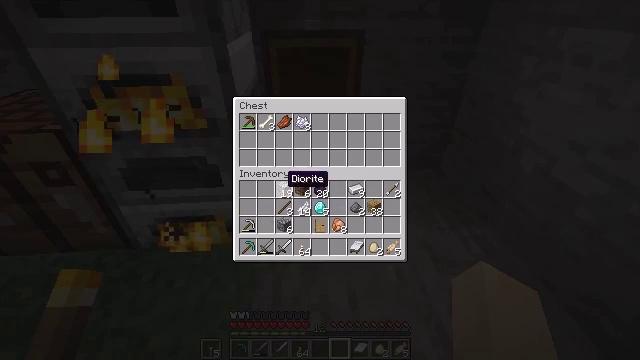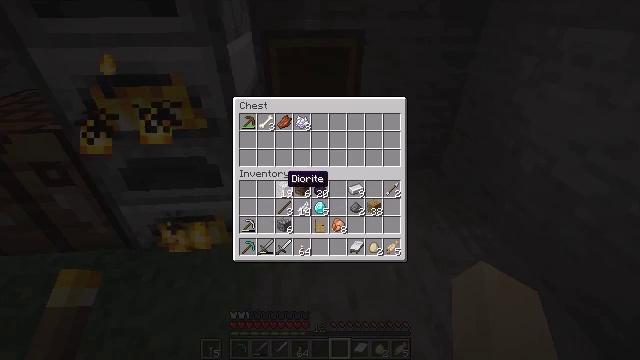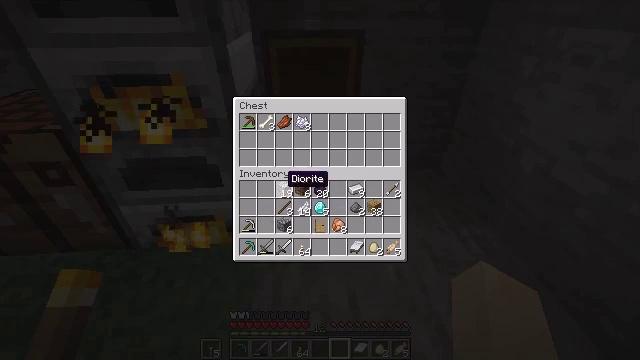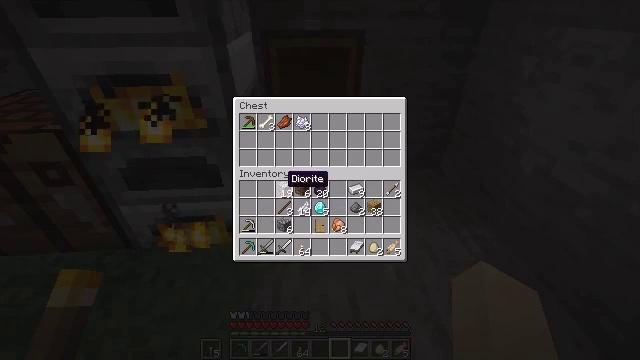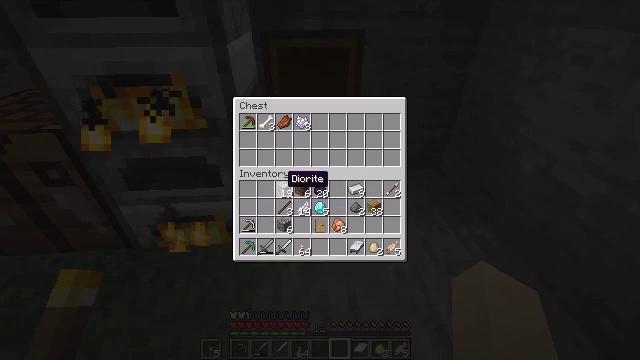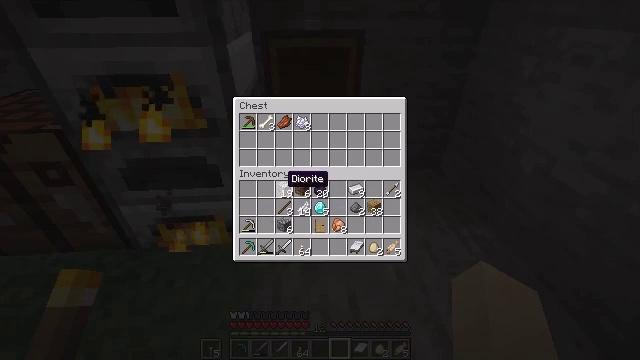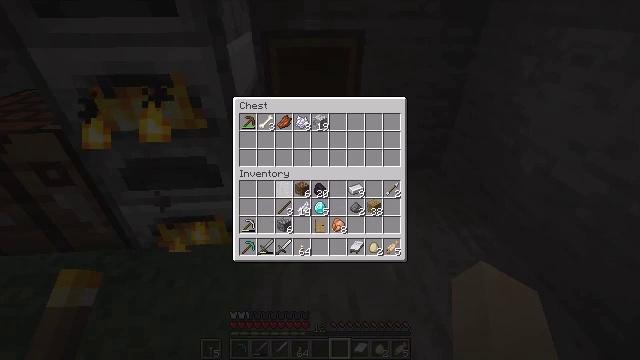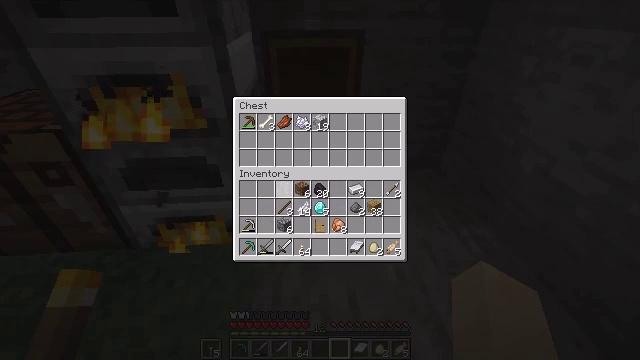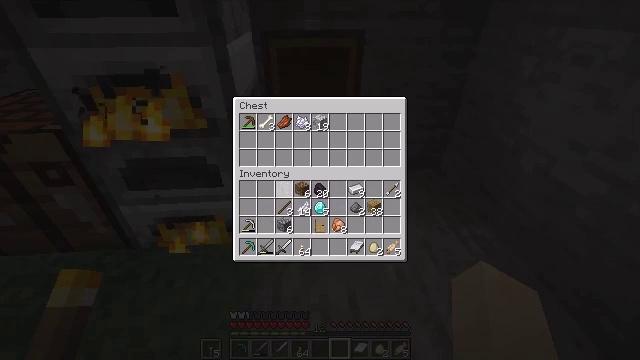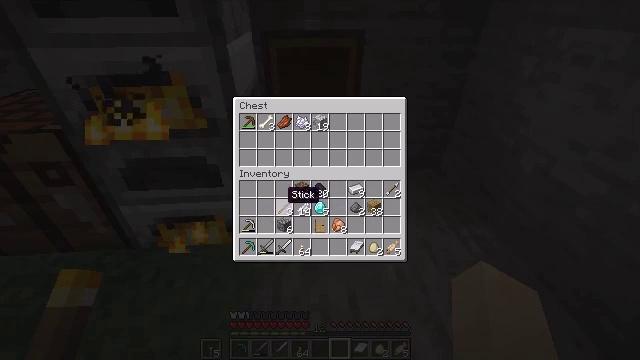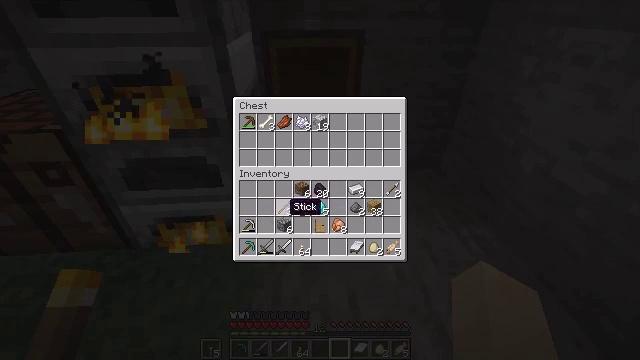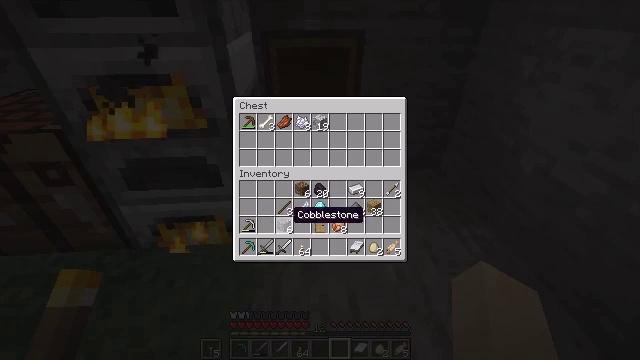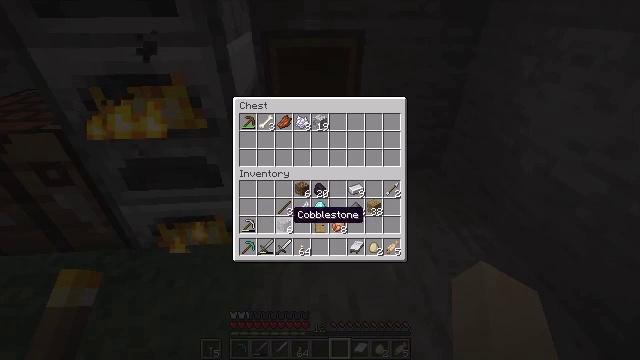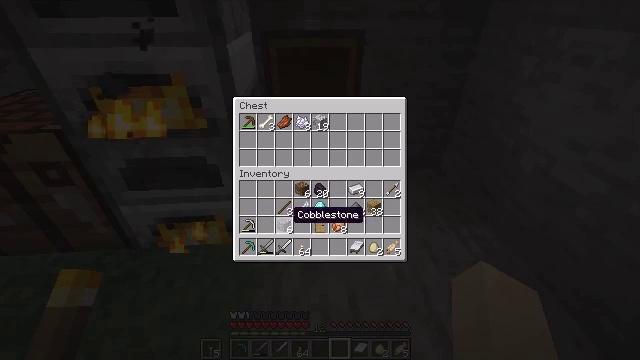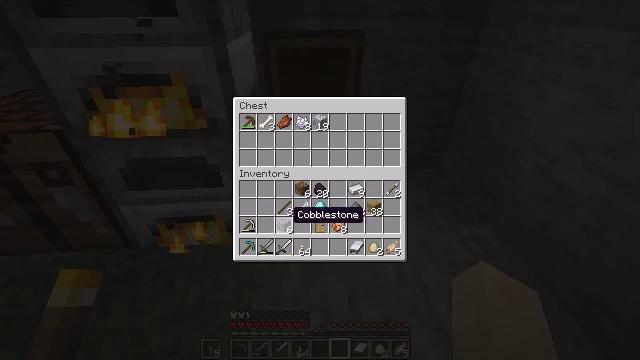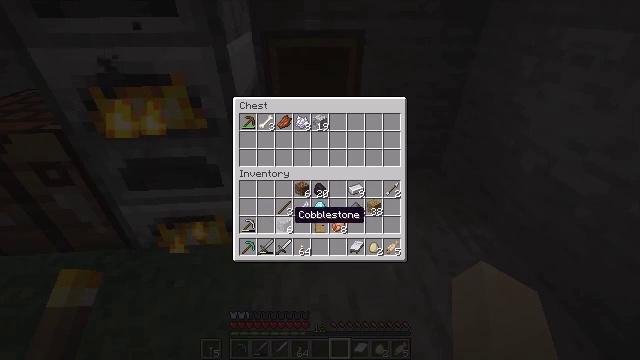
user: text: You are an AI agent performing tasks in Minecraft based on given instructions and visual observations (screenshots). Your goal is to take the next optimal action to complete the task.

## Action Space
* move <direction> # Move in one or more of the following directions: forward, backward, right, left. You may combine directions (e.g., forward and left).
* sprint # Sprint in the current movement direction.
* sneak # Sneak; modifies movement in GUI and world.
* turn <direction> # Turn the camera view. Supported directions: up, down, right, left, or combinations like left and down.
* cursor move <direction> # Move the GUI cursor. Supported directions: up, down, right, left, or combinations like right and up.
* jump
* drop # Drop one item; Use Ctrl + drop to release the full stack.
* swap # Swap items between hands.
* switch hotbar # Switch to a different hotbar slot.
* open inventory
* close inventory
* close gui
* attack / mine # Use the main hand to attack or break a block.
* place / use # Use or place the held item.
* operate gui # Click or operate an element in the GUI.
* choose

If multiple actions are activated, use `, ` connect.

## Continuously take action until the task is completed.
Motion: motion action
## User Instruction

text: Create a diamond helmet at the crafting table.
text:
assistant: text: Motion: sneak
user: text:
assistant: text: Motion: sneak
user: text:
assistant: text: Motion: sneak
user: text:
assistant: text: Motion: sneak
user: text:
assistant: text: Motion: sneak
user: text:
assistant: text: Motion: sneak, operate gui
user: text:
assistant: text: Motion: sneak, operate gui
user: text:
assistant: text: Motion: sneak
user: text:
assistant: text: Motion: sneak, cursor move down
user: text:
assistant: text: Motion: sneak, cursor move down
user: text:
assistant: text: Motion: sneak, cursor move down
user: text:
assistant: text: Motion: sneak
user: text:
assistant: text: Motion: sneak
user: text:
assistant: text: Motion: sneak
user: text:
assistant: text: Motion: sneak
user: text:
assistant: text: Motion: sneak
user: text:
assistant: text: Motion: sneak
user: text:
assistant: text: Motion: sneak, cursor move up
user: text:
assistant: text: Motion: sneak
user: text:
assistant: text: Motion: sneak
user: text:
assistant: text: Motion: sneak
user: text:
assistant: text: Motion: sneak
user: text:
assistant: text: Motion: sneak
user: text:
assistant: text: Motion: sneak
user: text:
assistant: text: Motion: sneak
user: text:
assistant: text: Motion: sneak
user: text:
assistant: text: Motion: sneak
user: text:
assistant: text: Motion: sneak
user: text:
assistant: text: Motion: sneak
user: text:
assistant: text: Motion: sneak